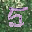
Label: 5